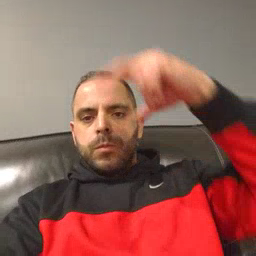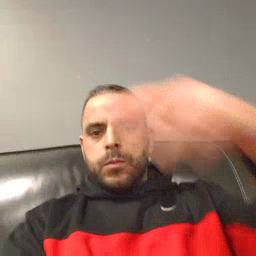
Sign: helicopter